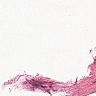
Metastatic tissue present: no